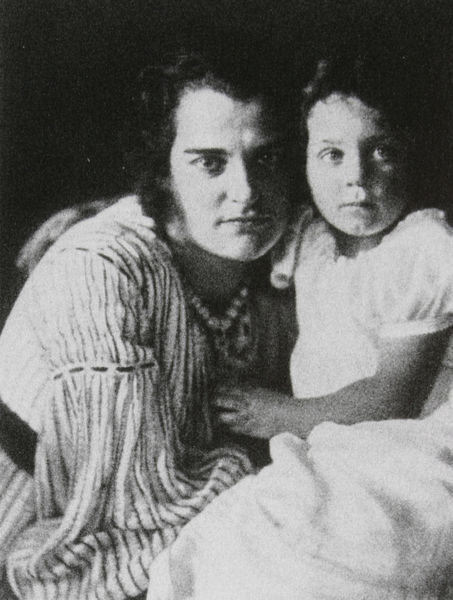
Titel: Clara Rilke-Westhoff mit ihrer Tochter Ruth
Schlagwörter: hand, weiß, menschen, mädchen, frau, frisur, grau, haar, hintergrund, kleid, schwarz, blick, gürtel, gesichter, arm, augen, blicke, bluse, falten, gesicht, kleidung, kragen, hände, portrait, porträt, haare, pose, sitzend, kind, mutter, paar, tochter, frontal, perlen, liebe, umarmung, zwei, kette, ernst, streifen, rüschen, perlenkette, halskette, unscharf, foto, fotografie, photographie, doppelportrait, doppelporträt, scharz, photo, privat, fotographie, dicklich, schos, vertraut, ängstlich, sander